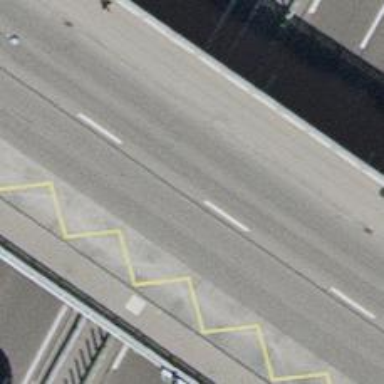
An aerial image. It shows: Tertiary road passing over bridge with trolley wires. The bridge has separate sidewalks on both sides.